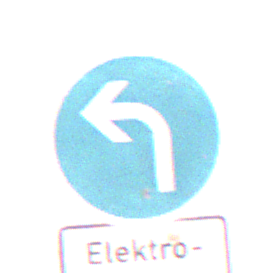
Verkehrszeichen: VorgeschriebeneFahrtrichtungLinks
Zusatzzeichen unten: BesondereFahrzeugeUndTransportgueter11
Umgebung: Outdoor, Nature
Tageszeit: Midday
Wetter: Clear
Licht: Natural
Jahreszeit: NotSpecified
Kontrast: HighContrast